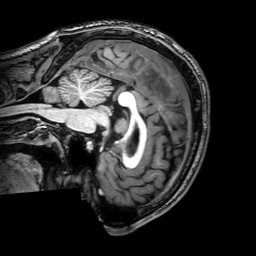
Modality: T1w
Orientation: sagittal
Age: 21
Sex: male
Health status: healthy
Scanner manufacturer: philips
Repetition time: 0.008138 s
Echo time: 0.00373 s